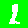
Digit: 1